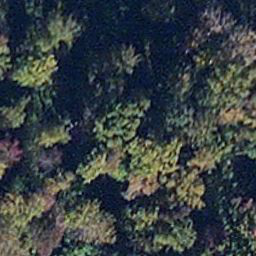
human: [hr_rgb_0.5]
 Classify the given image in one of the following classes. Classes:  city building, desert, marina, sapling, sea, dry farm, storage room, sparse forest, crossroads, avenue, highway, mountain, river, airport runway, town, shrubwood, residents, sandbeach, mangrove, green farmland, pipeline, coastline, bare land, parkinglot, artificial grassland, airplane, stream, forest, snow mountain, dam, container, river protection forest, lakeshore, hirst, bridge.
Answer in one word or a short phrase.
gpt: mangrove